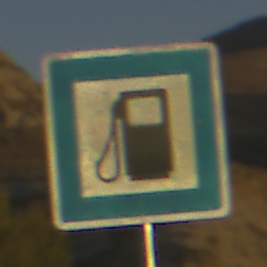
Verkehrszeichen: Tankstelle
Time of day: SunriseSunset
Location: Outdoor (Nature)
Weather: Clear
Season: NotSpecified
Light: Natural